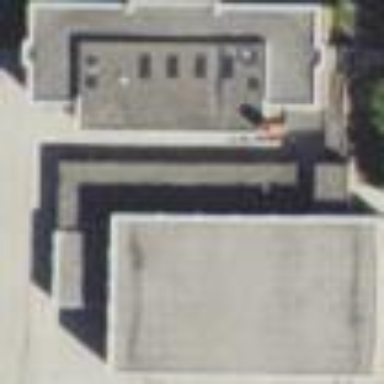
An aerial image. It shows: School building.